Question: I'm struggling to normalize a dataframe with columns containing nested list and dictionary. I've tried combinations of zip, json_normlize and explode without success.
Here's code to create example of current layout with nesting:
'''
d = {
'user_id': 'user1',
'user_emails': [['user1@workemail.example', 'user1@home_email.example']],
'user_emails_data': [[{'type': 'emailAddress', 'id': 1}, {'type': 'emailAddress', 'id': 2}]] }
df = pd.DataFrame(data = d)
'''
<URL>
[
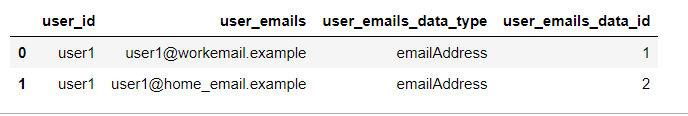
Answer: in two steps, we can use '.explode' and 'pd.json_normalize' and '.join' to re-create your df.
'''
uid = df.set_index('user_id')['user_emails'].explode().reset_index()
df1 = uid.join(pd.json_normalize(df['user_emails_data'].explode()))
print(df1)
user_id user_emails type id
0 user1 user1@workemail.example emailAddress 1
1 user1 user1@home_email.example emailAddress 2
'''